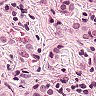
Metastatic tissue present: yes